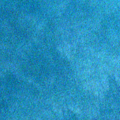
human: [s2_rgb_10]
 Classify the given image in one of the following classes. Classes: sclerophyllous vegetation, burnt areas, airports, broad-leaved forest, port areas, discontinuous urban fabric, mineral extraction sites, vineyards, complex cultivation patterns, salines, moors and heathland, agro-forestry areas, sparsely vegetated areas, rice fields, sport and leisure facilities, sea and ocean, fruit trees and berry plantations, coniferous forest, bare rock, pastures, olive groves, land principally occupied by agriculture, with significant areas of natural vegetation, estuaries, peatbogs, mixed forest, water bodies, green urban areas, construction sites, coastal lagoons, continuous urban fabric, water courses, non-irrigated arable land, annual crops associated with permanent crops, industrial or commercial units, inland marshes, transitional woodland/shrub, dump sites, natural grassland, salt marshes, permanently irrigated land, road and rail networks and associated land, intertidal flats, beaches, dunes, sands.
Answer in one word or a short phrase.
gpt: sea and ocean